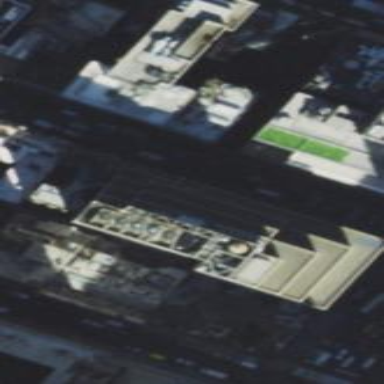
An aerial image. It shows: The building has flat concrete roof.